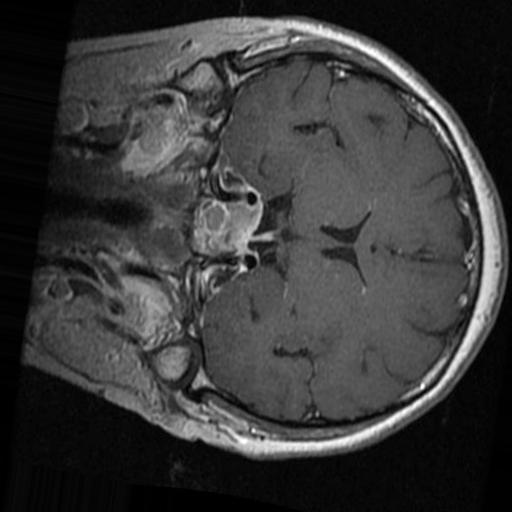
Label: brain_tumor